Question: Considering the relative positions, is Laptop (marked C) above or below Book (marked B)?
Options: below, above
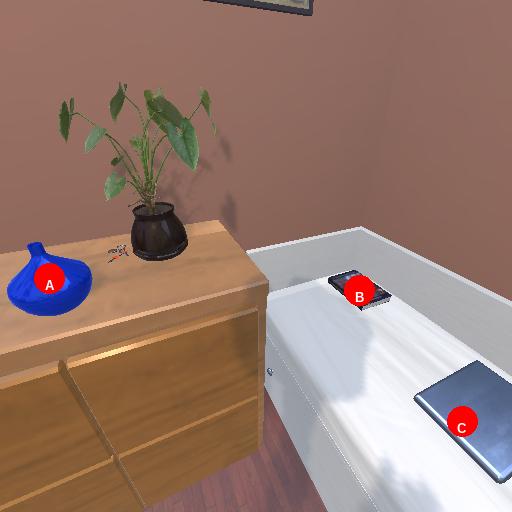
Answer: below